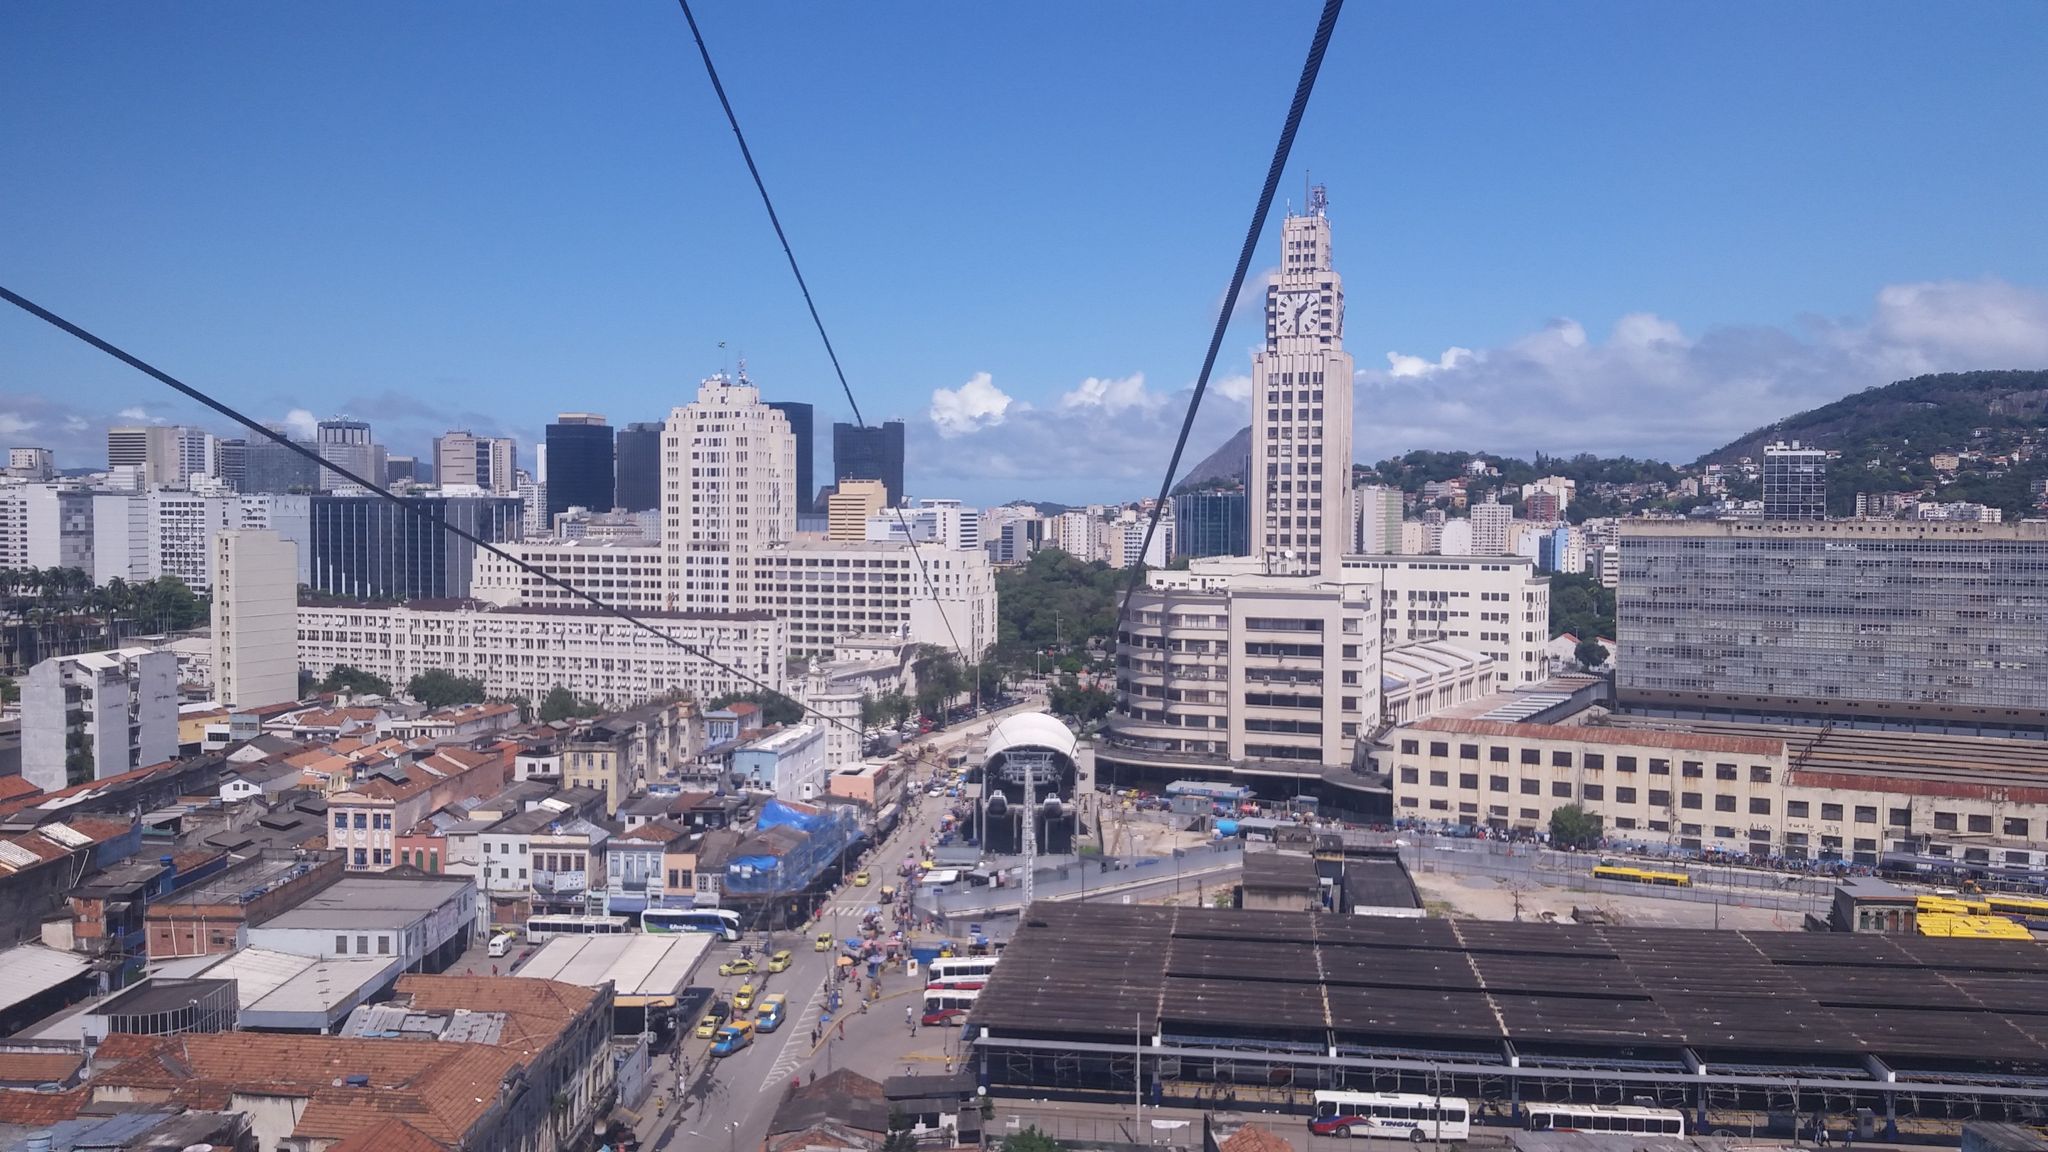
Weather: clear
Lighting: day
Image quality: good
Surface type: driving surface
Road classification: steps, service, footway
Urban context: urban centre
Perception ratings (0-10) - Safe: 1.17, Lively: 5.97, Beautiful: 1.31, Boring: 4.91, Depressing: 6.09, Wealthy: 3.16